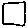
Label: square